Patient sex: F
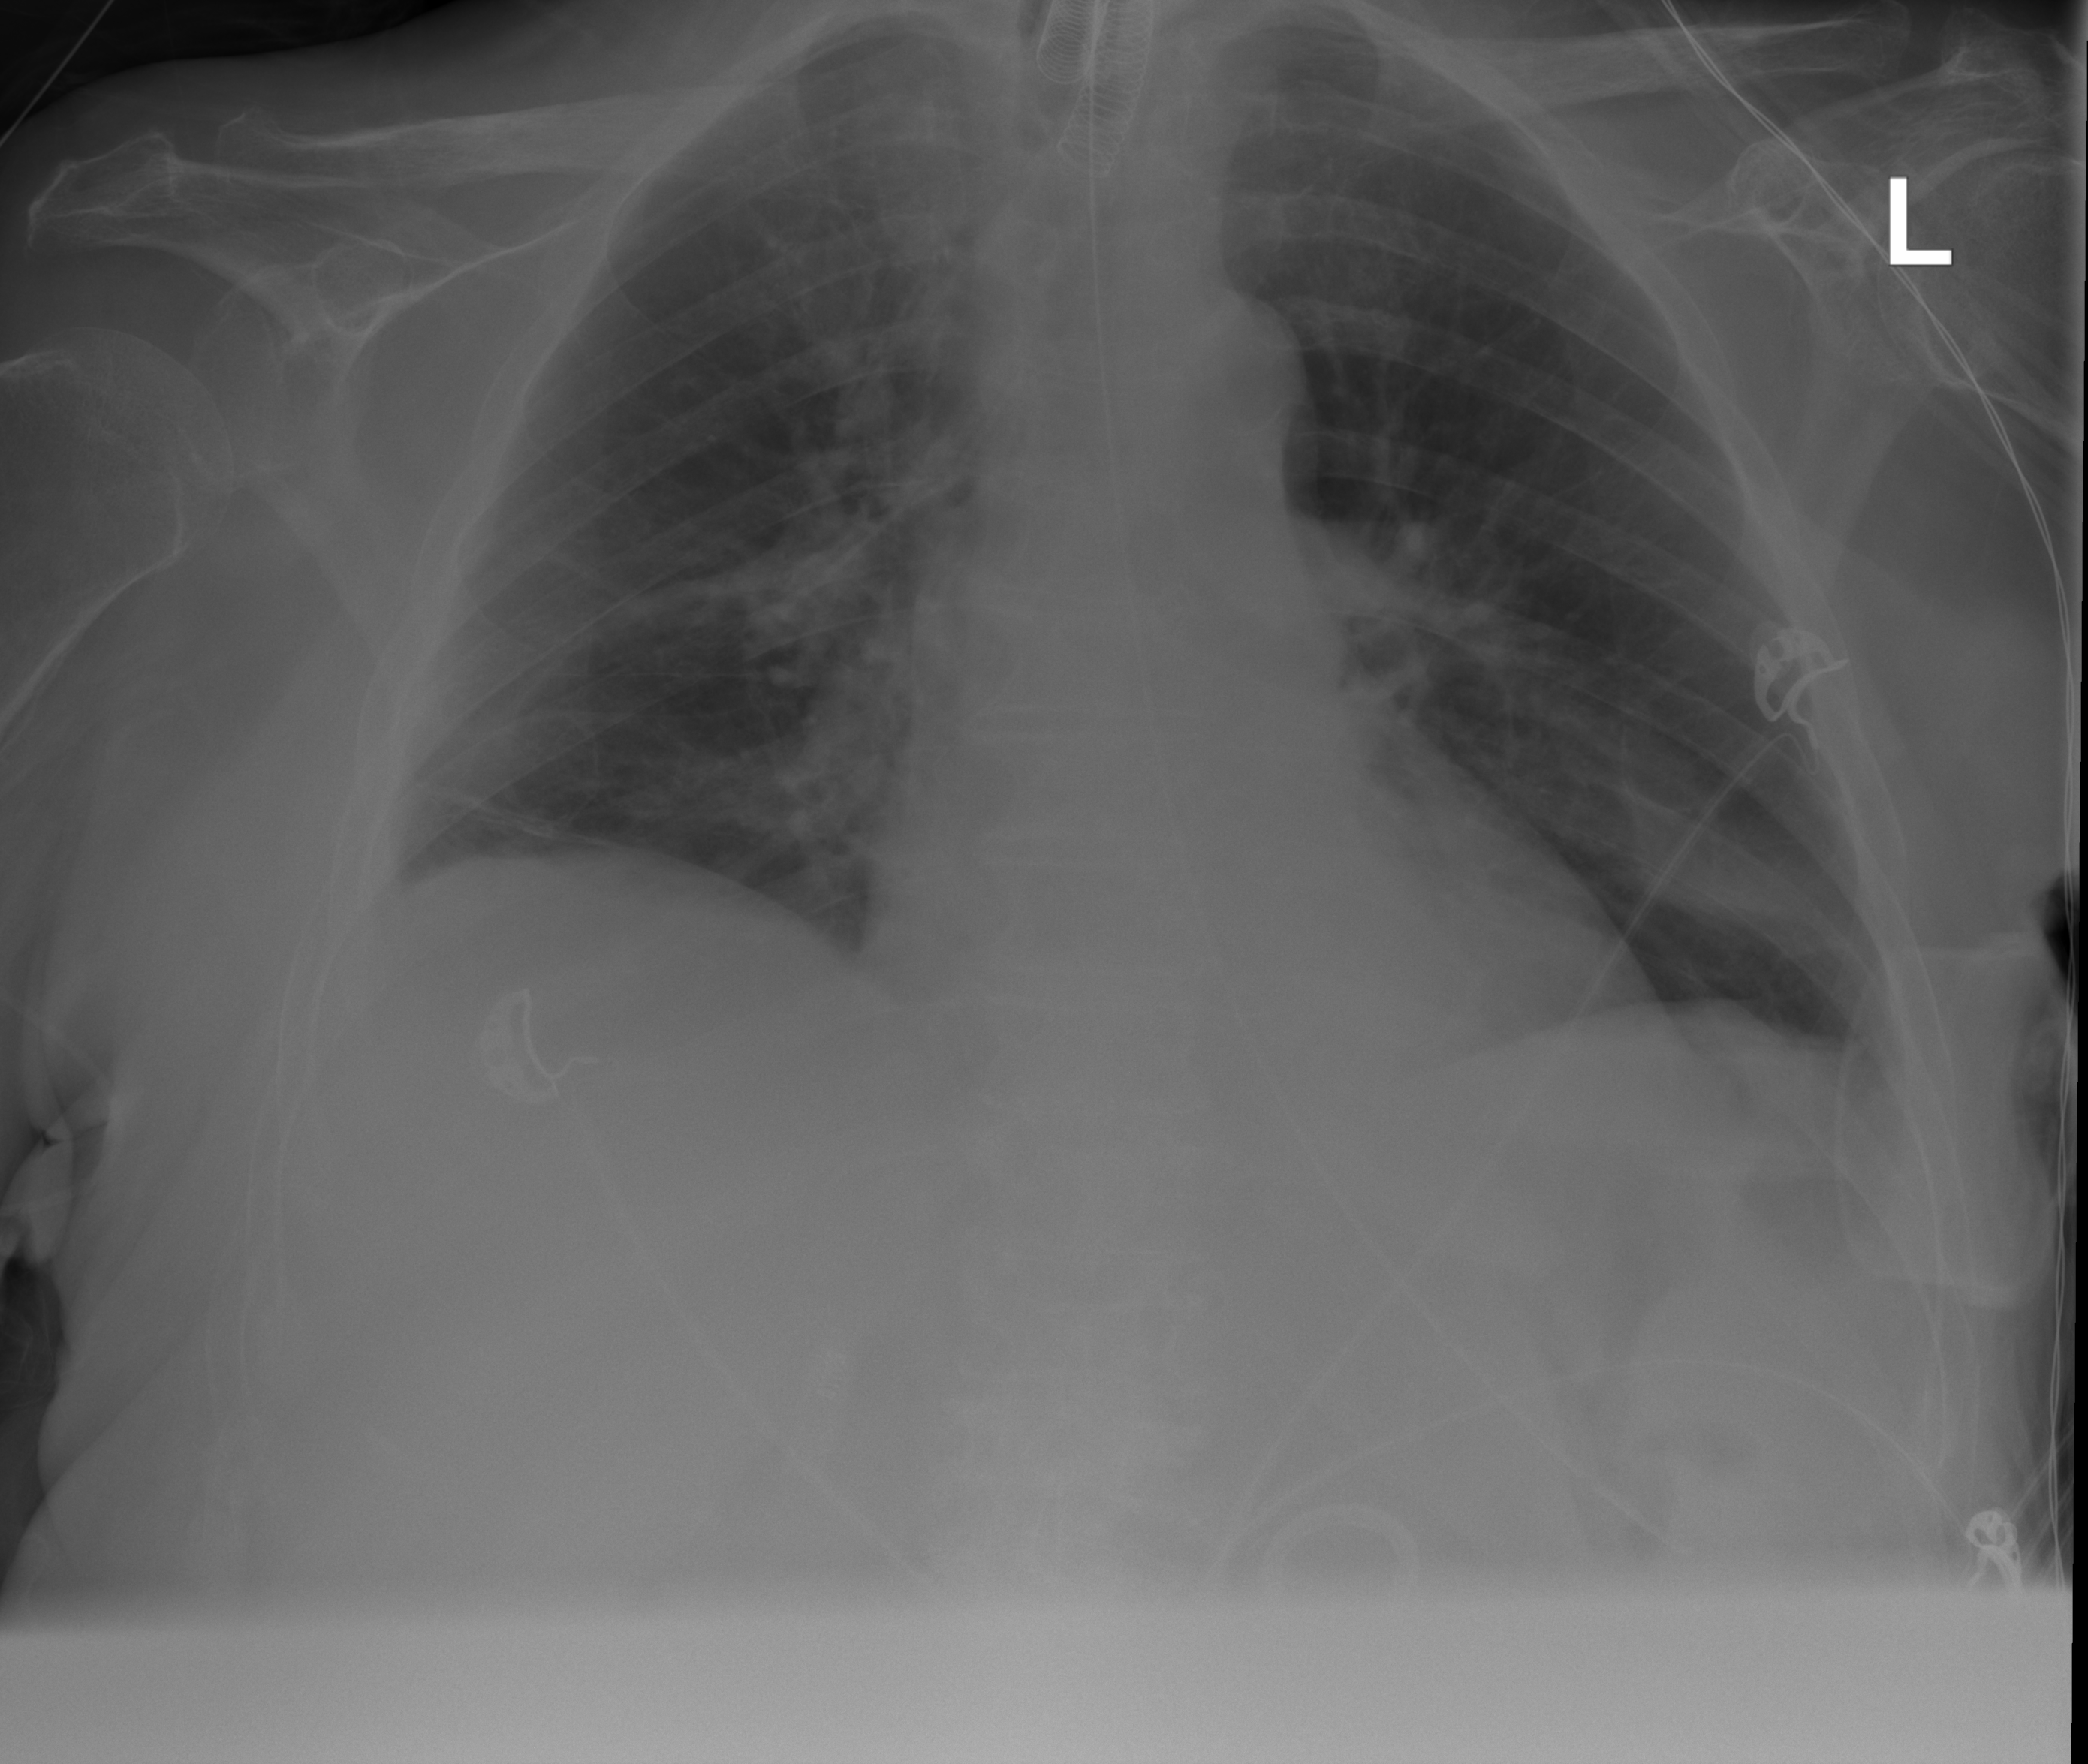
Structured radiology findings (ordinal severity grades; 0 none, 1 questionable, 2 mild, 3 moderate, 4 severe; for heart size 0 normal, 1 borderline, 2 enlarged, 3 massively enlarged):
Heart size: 1
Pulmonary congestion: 2
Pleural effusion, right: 1
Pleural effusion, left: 1
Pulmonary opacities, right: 1
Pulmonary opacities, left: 0
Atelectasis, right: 2
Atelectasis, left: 0